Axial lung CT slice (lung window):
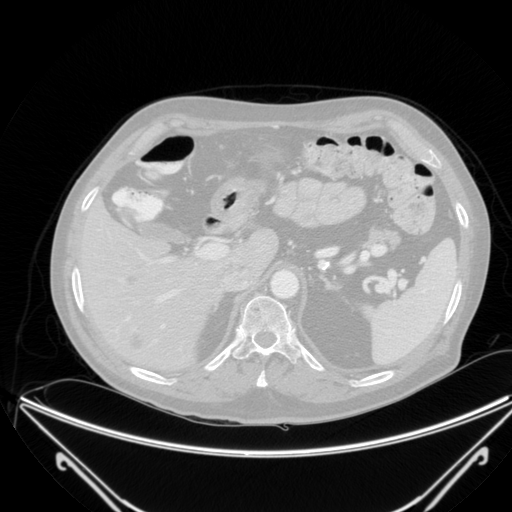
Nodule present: no